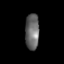
Tissue: skin
Cell type: Epithelial cells
Senescence score: 0.2851
Nuclear area (px): 491
Mean DAPI intensity: 104.155